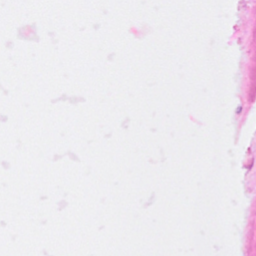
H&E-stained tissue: Breast